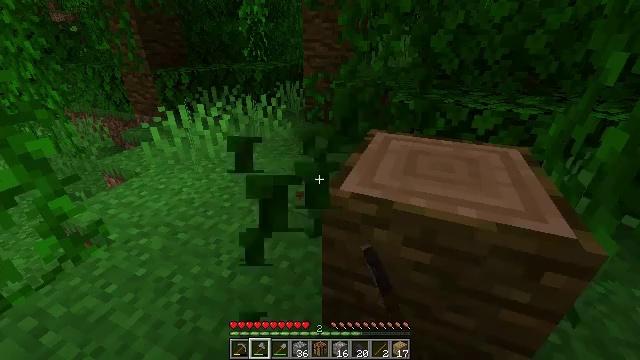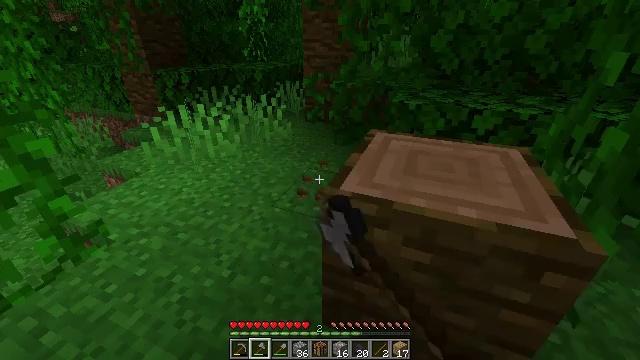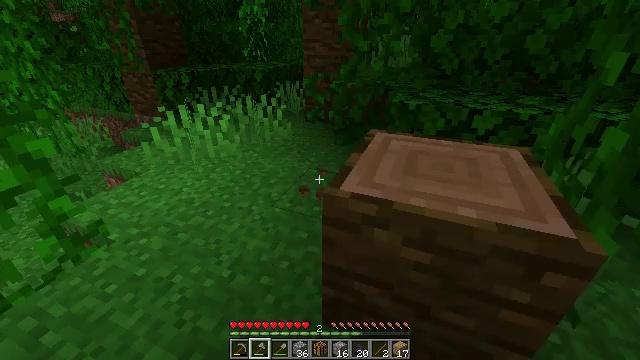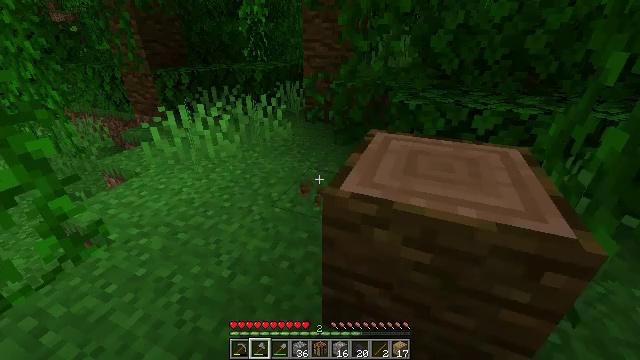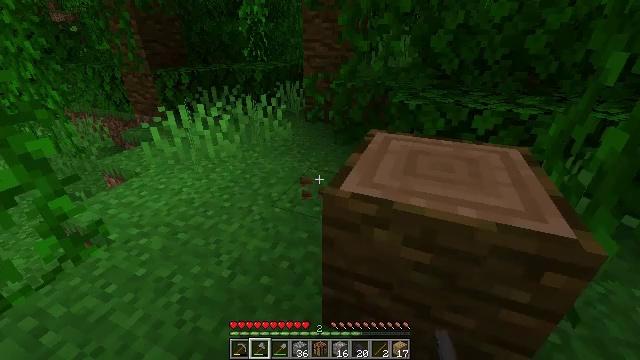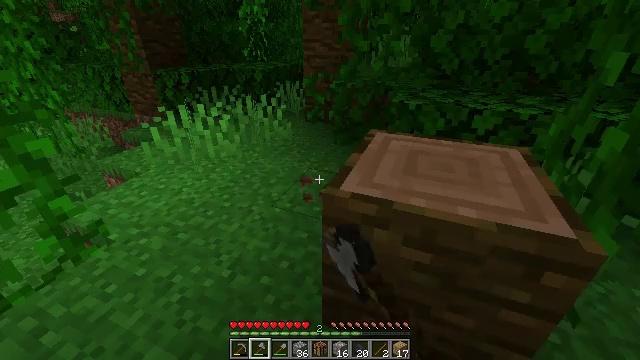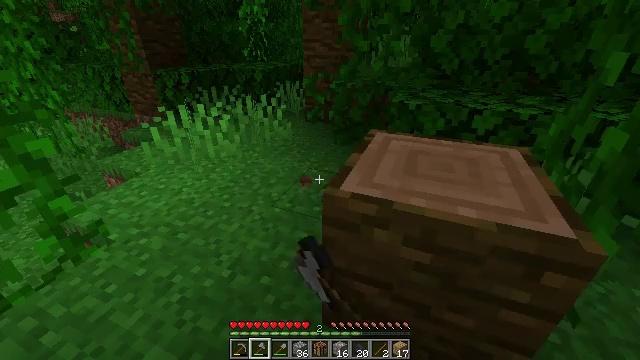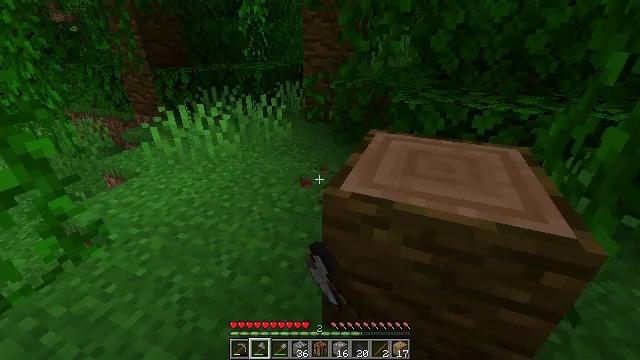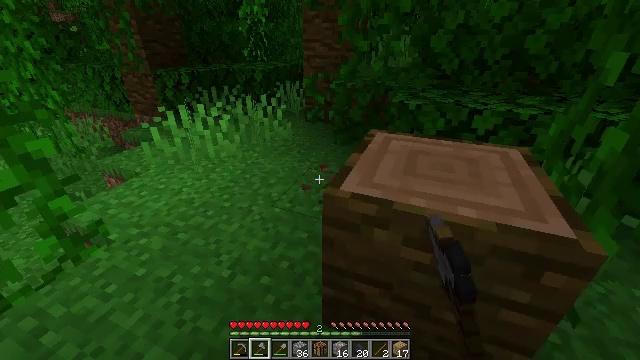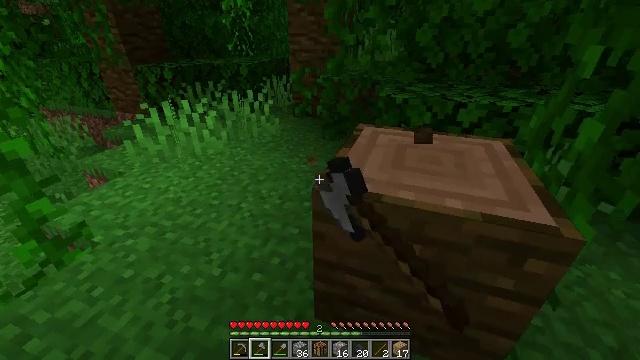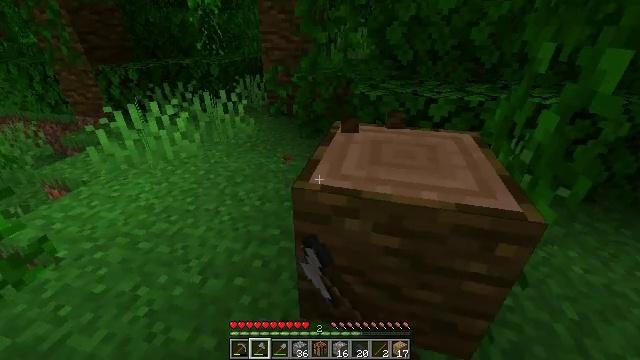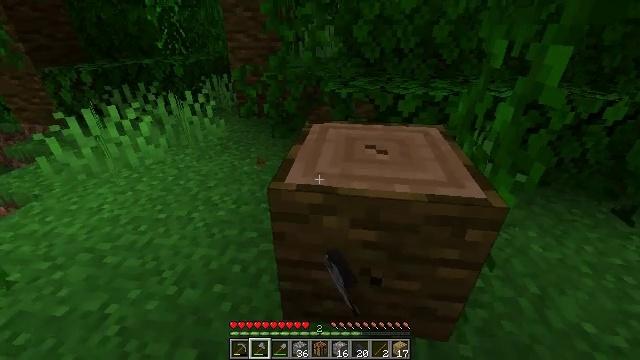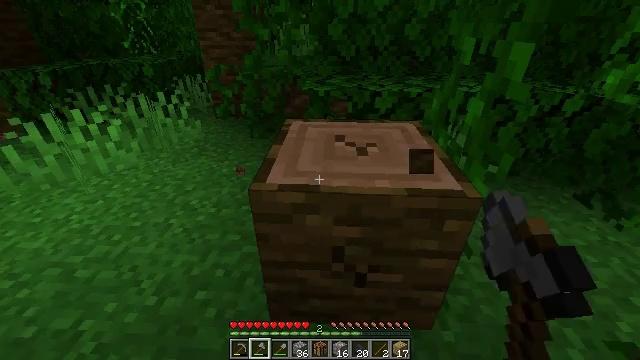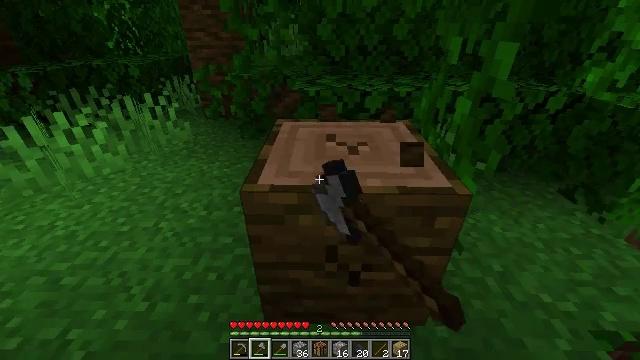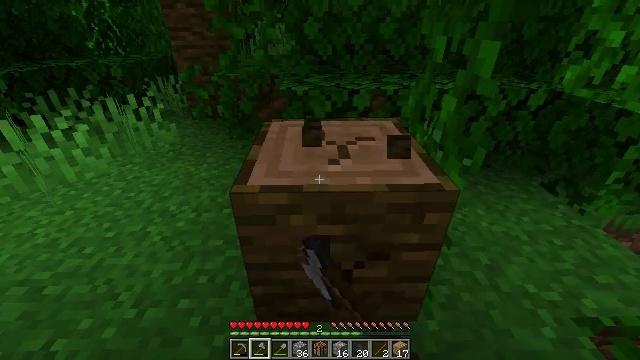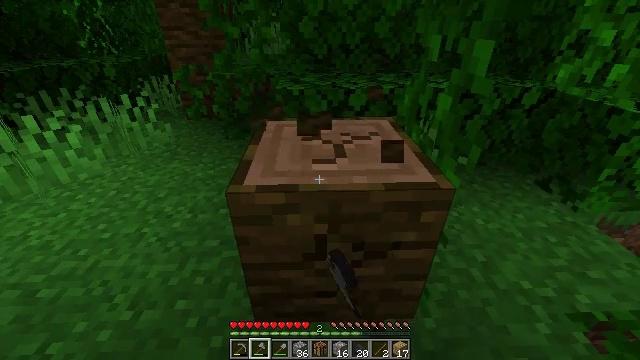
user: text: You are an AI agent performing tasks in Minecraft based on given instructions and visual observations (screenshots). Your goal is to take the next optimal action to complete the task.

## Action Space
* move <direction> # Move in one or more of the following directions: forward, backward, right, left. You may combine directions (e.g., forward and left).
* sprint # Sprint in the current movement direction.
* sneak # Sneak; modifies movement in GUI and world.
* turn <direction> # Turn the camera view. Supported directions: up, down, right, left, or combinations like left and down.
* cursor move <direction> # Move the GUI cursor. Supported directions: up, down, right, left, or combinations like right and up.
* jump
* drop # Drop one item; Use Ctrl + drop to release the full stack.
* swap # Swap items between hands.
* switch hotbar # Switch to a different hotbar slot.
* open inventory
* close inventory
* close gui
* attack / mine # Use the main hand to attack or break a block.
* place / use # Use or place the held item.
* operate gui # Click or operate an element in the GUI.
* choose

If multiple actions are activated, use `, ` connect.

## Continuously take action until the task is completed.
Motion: motion action
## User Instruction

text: Break the jungle log to gather wood.
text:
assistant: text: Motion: attack / mine
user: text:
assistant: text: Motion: attack / mine
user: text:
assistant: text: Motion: attack / mine
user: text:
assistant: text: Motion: attack / mine
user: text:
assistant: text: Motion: attack / mine
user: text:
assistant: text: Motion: attack / mine
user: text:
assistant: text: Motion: attack / mine
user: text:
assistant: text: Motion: attack / mine
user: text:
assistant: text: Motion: turn right and down, attack / mine
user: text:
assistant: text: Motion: turn right, attack / mine
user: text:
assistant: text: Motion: turn right, attack / mine
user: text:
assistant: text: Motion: turn right, attack / mine
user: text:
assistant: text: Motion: turn right, attack / mine
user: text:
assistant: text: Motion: turn right, attack / mine
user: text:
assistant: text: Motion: attack / mine
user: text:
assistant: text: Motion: attack / mine
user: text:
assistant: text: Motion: attack / mine
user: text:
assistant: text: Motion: attack / mine
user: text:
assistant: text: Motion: attack / mine
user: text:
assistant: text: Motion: attack / mine
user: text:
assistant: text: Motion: attack / mine
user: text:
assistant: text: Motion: attack / mine
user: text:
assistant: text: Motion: attack / mine
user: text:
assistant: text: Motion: attack / mine
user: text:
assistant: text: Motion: attack / mine
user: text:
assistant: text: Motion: attack / mine
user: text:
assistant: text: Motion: attack / mine
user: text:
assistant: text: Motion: attack / mine
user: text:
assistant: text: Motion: attack / mine
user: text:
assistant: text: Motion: attack / mine